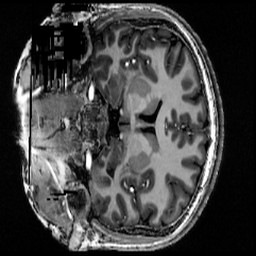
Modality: T1w
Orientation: coronal
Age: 21
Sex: male